Question: I'm unable to get SpannableString to work when I set AppTheme to Theme.AppCompat.Light.DarkActionBar.
I have a button and its text is set with a SpannableString. When I use Holo theme the text renders as expected, but when I switch to AppCompat theme the span effects seam to be ignored. How can I get the SpannableString to work using the AppCompat theme?

styles.xml - when switching between those 2 themes I get very different results...
'''
<resources>
<style name="AppTheme" parent="Theme.AppCompat.Light.DarkActionBar" />
<!--<style name="AppTheme" parent="@android:style/Theme.Holo.Light" />-->
</resources>
'''
... for my button that uses SpannableString
'''
public static class PlaceholderFragment extends Fragment {
public PlaceholderFragment() {
}
@Override
public View onCreateView(LayoutInflater inflater, ViewGroup container,
Bundle savedInstanceState) {
View rootView = inflater.inflate(R.layout.fragment_main, container, false);
Button button = (Button) rootView.findViewById(R.id.button);
String detail = "ABC";
String caption = String.format("2 %s", detail);
Spannable span = new SpannableString(caption);
int detailIndex = caption.indexOf(detail);
span.setSpan(new StyleSpan(Typeface.BOLD), 0, detailIndex, Spannable.SPAN_EXCLUSIVE_EXCLUSIVE);
span.setSpan(new RelativeSizeSpan(0.5f), detailIndex, detailIndex+detail.length(), Spannable.SPAN_EXCLUSIVE_EXCLUSIVE);
button.setText(span);
return rootView;
}
}
'''
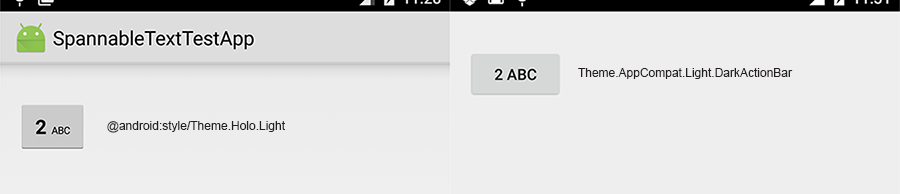
Answer: Well, it's not tied to 'appcompat-v7'. If you remove the theme stuff entirely, and just use the default theme, on Android 5.0+ you will get 'Theme.Material', and the same effect can be seen there.
Part of the Material Design aesthetic is that button captions should be all caps, and however they implemented that is wiping out your spans. 'appcompat-v7' works with your code on pre-5.0 devices, suggesting that their backported widget effects do not include the app-caps stuff, and that they are delegating to the standard widgets on 5.0+.
Adding 'android:textAllCaps="false"' to your 'Button' in the layout seems to clear up the problem.